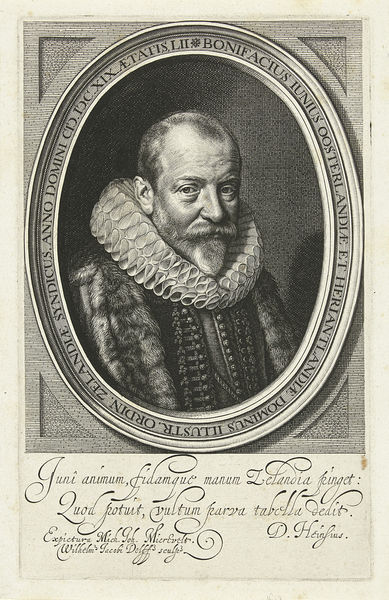
Titel: Portret van Bonifacius Junius op 52-jarige leeftijd
Künstler: Willem Jacobsz. Delff
Standort: Amsterdam
Institution: Rijksmuseum
Schlagwörter: collar, formal, lace, nose, old, portrait, man, bust, oval, fur, buttons, beard, bald, detail, bart, porträt, script, moustache, ruff, latein, cartouche, furs, ruffled, bonifacius, junius, oosterlandia, juni, halzkrause